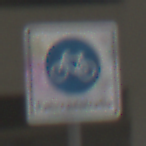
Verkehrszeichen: BeginnFahrradstrasse
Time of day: Midday
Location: Roofed (Urban)
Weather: Overcast
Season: NotSpecified
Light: Artificial